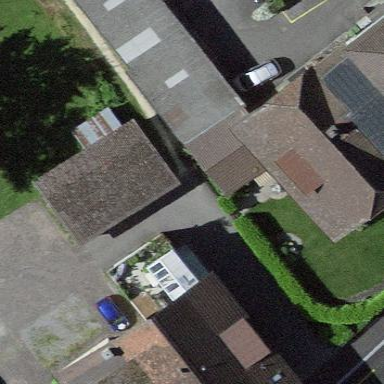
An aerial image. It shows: Garage building.